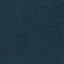
Label: Forest